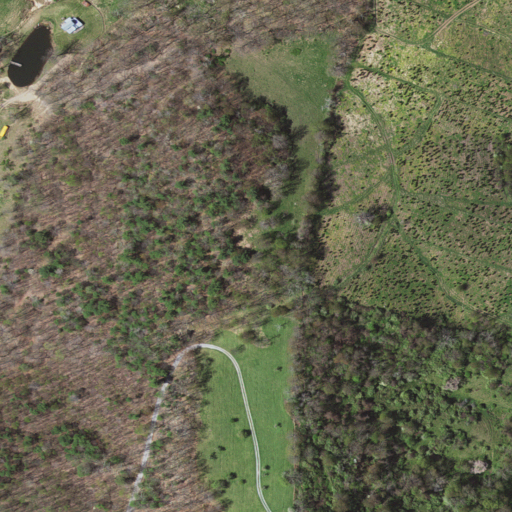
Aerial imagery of ridge(s) in Virginia named Cinnamon Ridge containing deciduous forest, pasture, evergreen forest, mixed forest, shrub, and open development